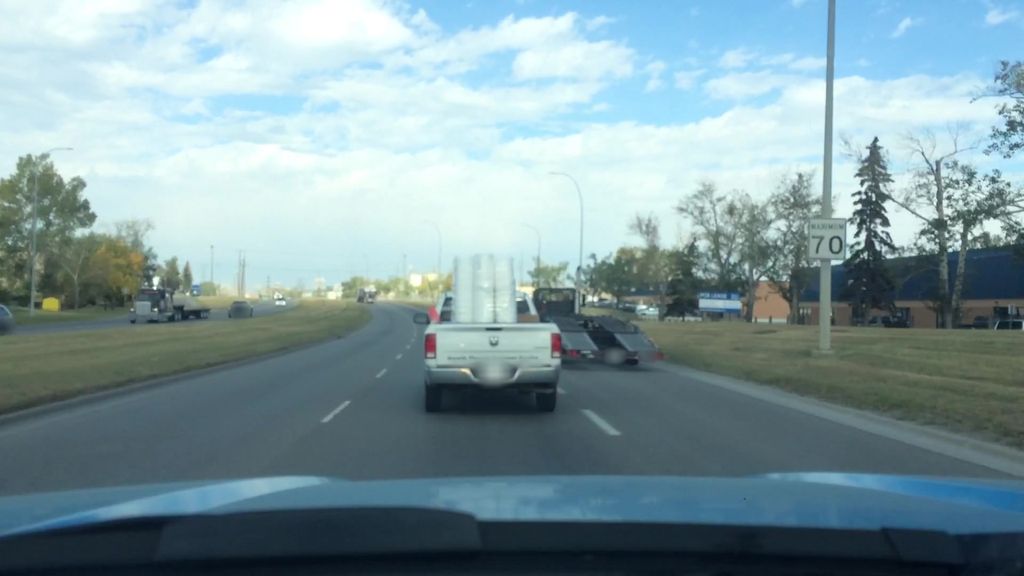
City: calgary